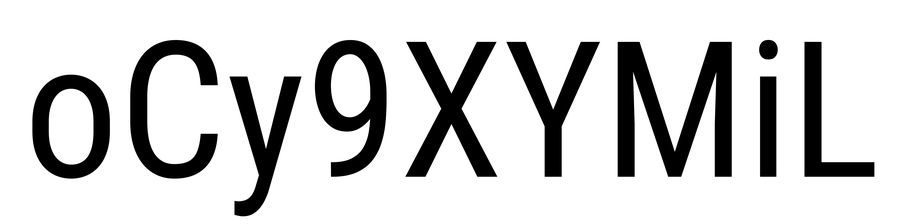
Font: Roboto_Condensed_Regular